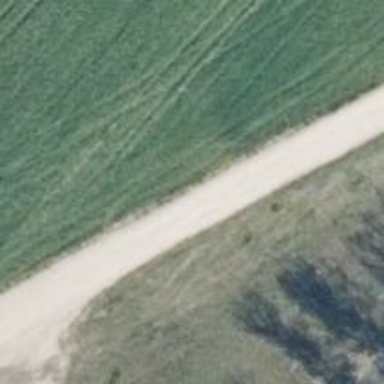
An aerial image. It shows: Gravel track road.